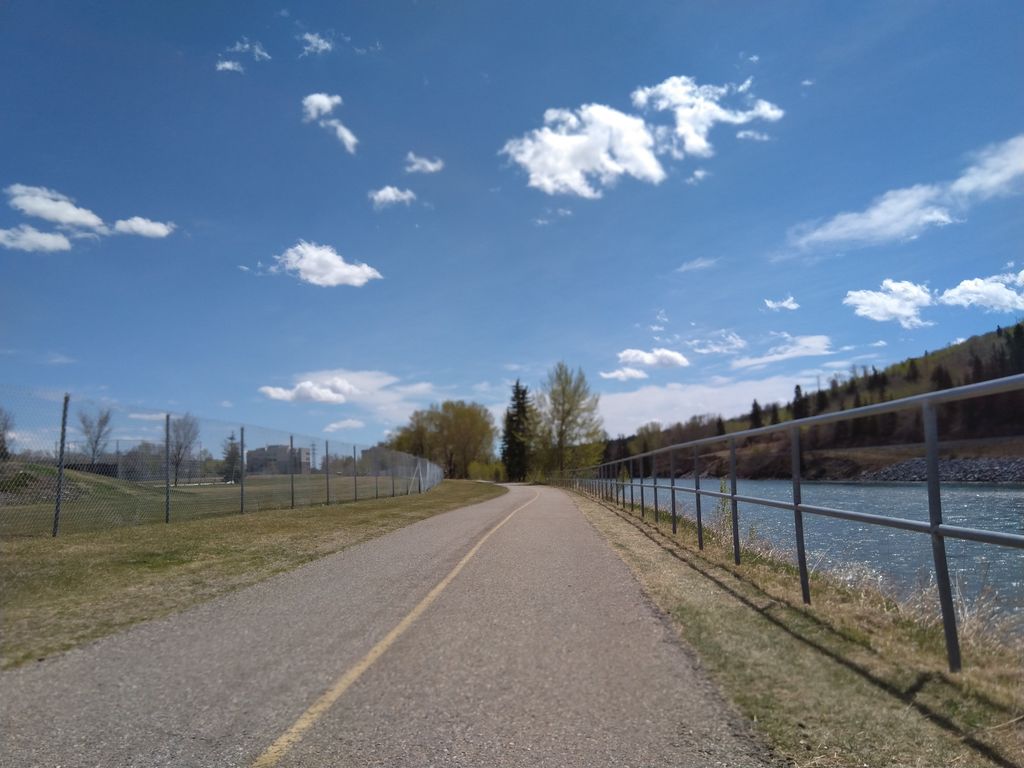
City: calgary